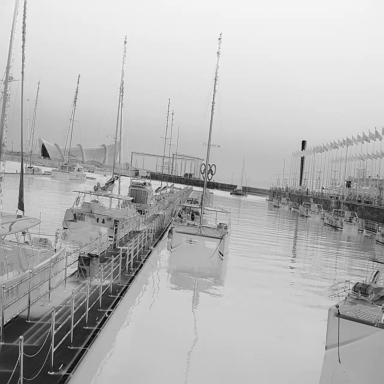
There are 11 objects shown in the infrared image, including ten sailboats, and a canoe.